Question: I am trying to plot the content of a json file. The script should generate 64 subplots. Each subplot consists of 128 samples (voltage levels). "ElementSig" is a "key" in that json file for a list of 8192 samples. I am taking 128 samples at a time and generate a subplot of it as you see in my following script:
'''
import json
import matplotlib.pyplot as plt
json_data = open('txrx.json')
loaded_data = json.load(json_data)
json_data.close()
j = 0
E = loaded_data['ElementSig']
for i in range(64):
plt.ylabel('E%s' % str(i+1))
print 'E', i, ':'
plt.figure(1)
plt.subplot(64, 2, i+1)
print E[0+j:127+j]
plt.plot(E[0+j:127+j])
j += 128
plt.show()
'''
The results is very packed and the figures are overlapping.

Any help is appreciated.
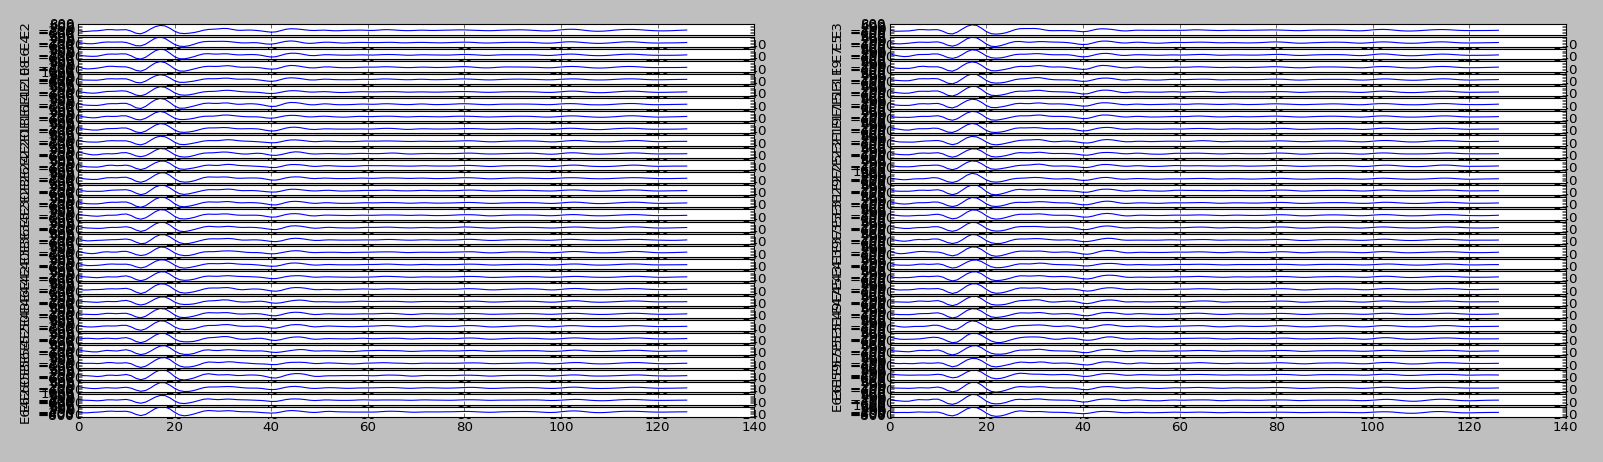
Answer: I got a better figure when I saved it as .png file.
'''
fig = plt.figure(figsize=(20, 222))
plt.subplots_adjust(top=.9, bottom=0.1, wspace=0.2, hspace=0.2)
for i in range(1, 65):
print 'E', i, ':'
plt.subplot(64, 2, i)
plt.ylabel('E%s' % str(i))
i += 1
print E[0+j:127+j]
plt.plot(E[0+j:127+j])
j += 128
plt.savefig('foo.png', bbox_inches='tight')
plt.show()
'''
Though I believe there is a better solution.